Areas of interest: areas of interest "Yunfang Cultural and Creative Park"
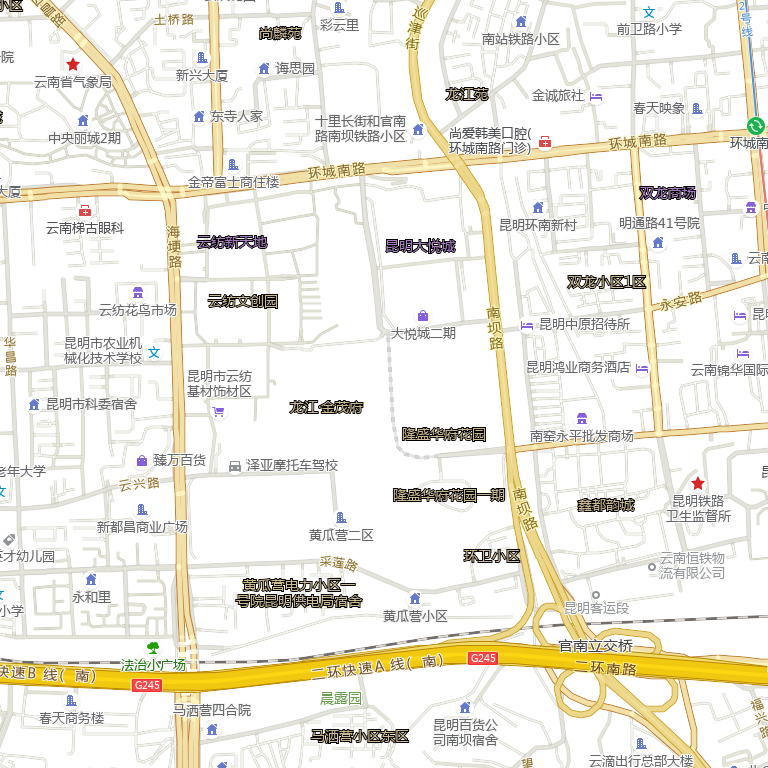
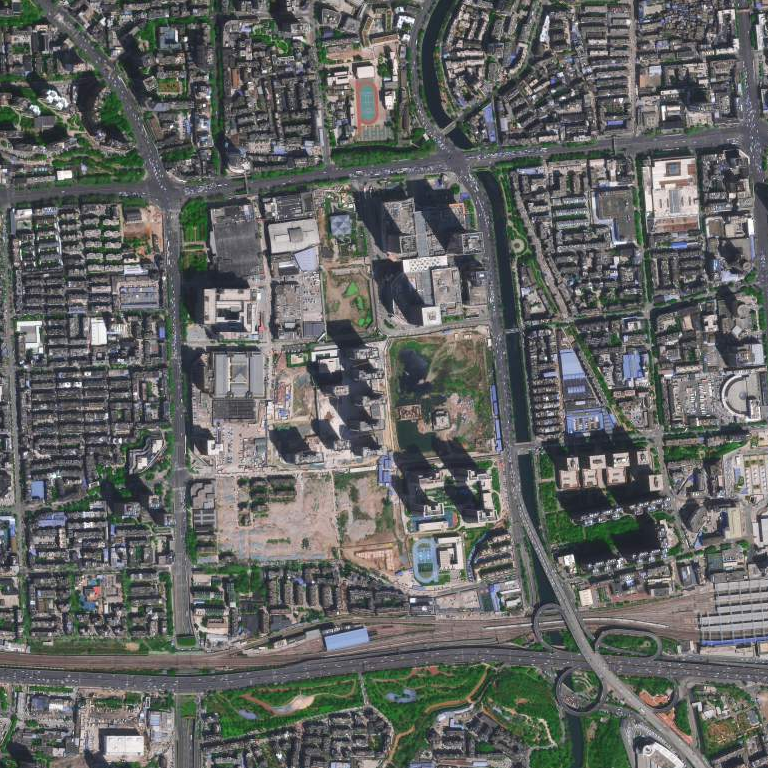